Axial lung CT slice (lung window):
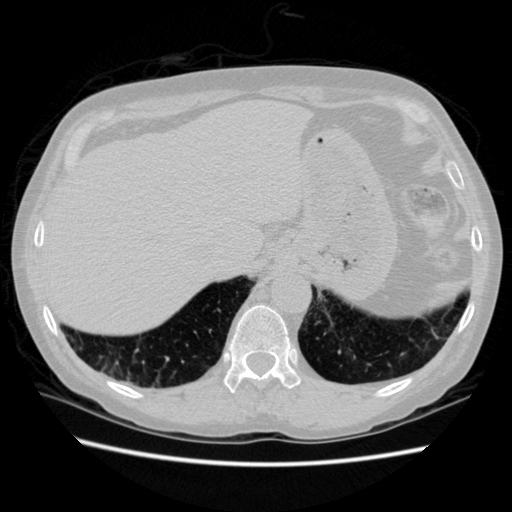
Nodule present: no